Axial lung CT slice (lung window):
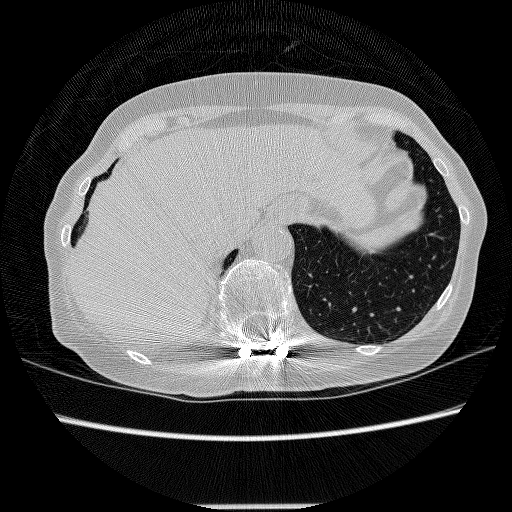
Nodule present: no